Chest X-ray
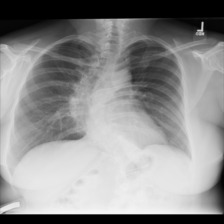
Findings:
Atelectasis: negative
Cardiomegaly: negative
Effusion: negative
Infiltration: negative
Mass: negative
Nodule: negative
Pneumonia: negative
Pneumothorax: negative
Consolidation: negative
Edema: negative
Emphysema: negative
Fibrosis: negative
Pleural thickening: negative
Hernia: negative